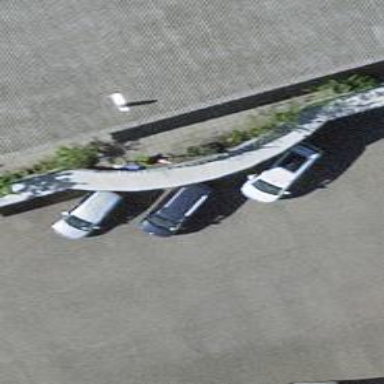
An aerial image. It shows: Shop that sells cars.